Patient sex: F
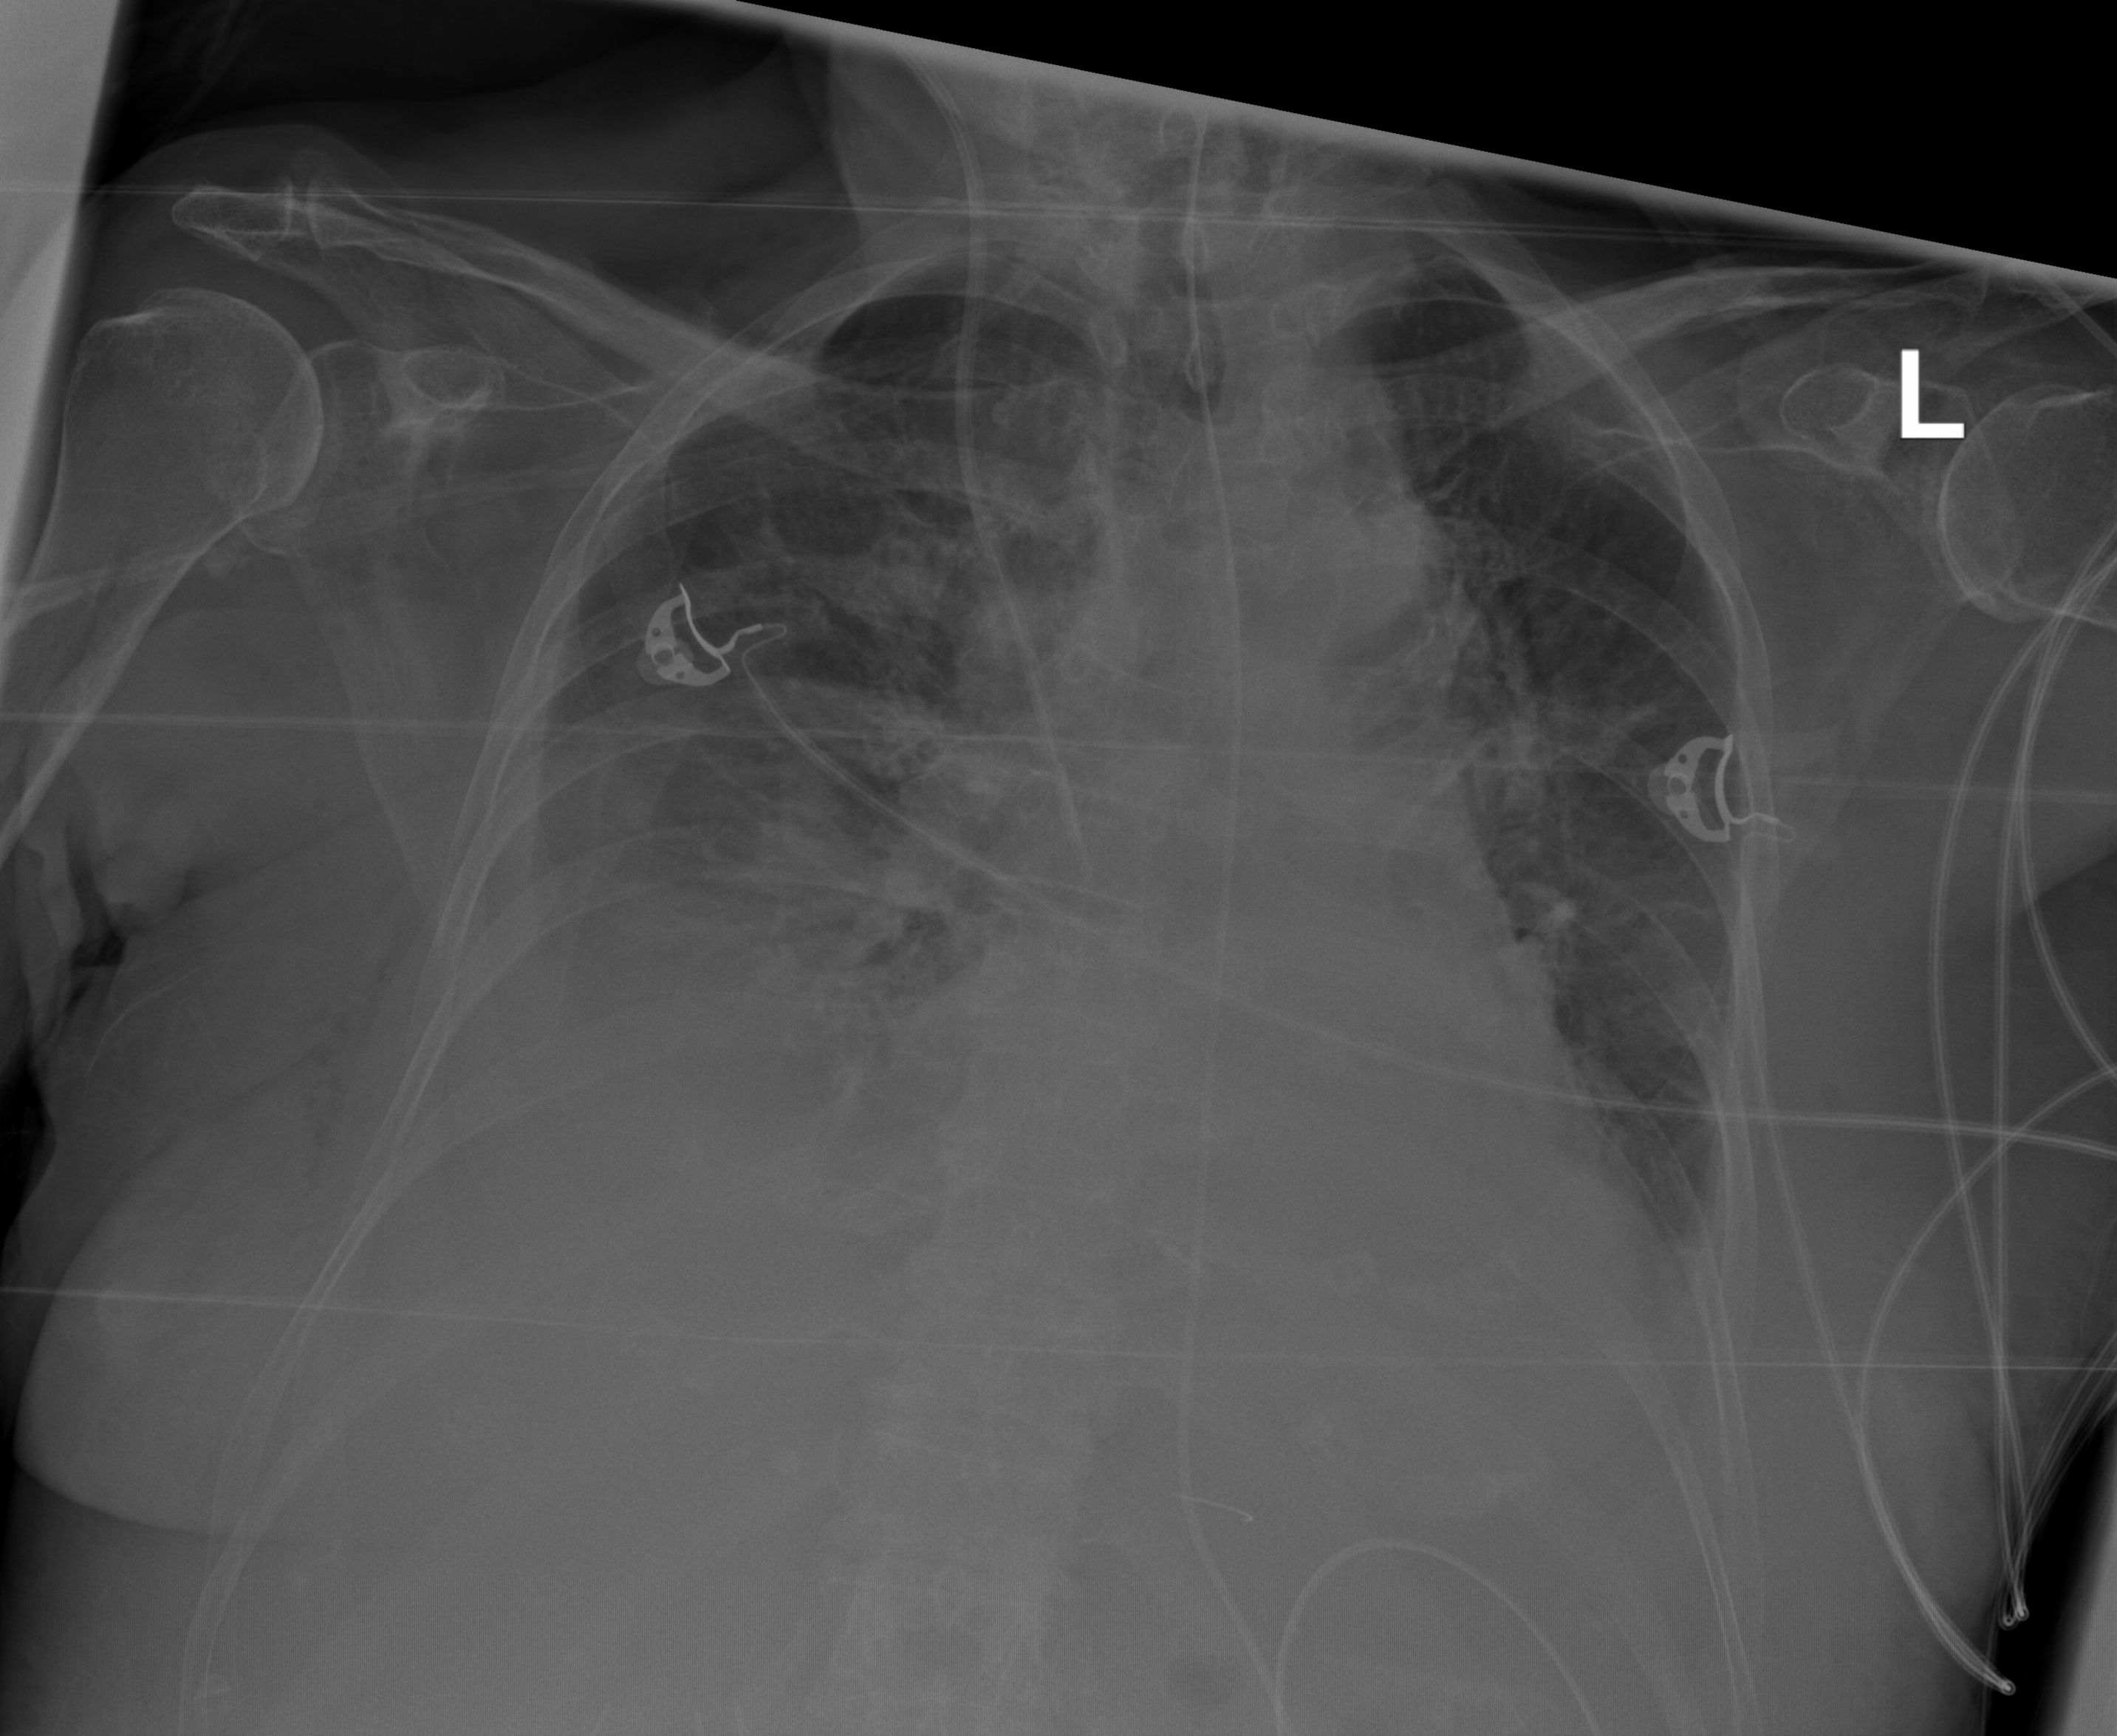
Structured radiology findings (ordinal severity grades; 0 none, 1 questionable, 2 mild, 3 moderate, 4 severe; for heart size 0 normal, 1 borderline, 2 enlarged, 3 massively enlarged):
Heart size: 0
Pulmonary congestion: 0
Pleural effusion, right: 3
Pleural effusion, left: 2
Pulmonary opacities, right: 1
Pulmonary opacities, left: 0
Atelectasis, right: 3
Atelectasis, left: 2